Interaction volume radius: 10 \u00c5
Interaction volume height: 10 \u00c5
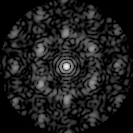
Disorder parameter: 0.6183